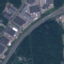
Label: Highway